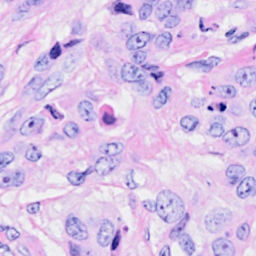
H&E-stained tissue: Breast